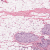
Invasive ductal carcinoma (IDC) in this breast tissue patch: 1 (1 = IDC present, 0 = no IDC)